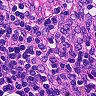
Metastatic tissue present: no